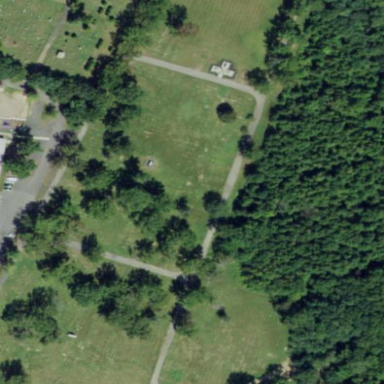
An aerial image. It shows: Cemetery.